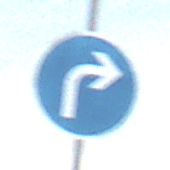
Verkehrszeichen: VorgeschriebeneFahrtrichtungRechts
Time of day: SunriseSunset
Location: Outdoor (Nature)
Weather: PartlyCloudy
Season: NotSpecified
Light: Natural